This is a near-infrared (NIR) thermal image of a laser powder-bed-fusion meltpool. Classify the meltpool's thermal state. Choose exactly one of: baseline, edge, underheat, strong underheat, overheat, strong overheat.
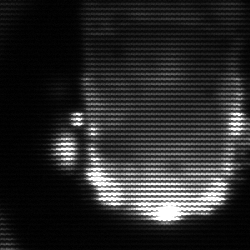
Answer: baseline